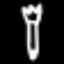
Label: fork